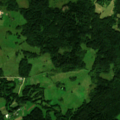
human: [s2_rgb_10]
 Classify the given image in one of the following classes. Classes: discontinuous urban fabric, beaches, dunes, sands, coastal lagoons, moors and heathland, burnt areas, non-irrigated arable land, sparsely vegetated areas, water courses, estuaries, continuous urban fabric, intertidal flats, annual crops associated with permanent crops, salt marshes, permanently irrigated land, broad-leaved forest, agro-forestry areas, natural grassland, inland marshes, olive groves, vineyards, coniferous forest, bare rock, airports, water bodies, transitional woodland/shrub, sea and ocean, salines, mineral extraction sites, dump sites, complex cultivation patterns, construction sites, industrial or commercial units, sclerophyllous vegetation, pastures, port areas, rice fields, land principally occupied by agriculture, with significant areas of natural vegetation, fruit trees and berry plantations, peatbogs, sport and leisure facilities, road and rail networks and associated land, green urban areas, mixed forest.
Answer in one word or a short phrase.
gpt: non-irrigated arable land, pastures, land principally occupied by agriculture, with significant areas of natural vegetation, broad-leaved forest, coniferous forest, mixed forest, transitional woodland/shrub